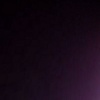
Label: space